Question: I am using heatmap.2 function from the gplots library to plot a heatmap. I managed to create the heatmap but have few questions regarding the axis. I wanted the heatmap to show only selected values of the axis. Please refer the heatmap imaged attached below. I would like to know how can I only display points like X76.100, X176.200, X276.300 etc on X axis and Y76.100, Y176.200, Y276.300 on Y axis, while hiding the other points on both axis.
Please let me know if the question needs more clarification.
Code that I have used so far:
'''
library(gplots)
file=read.table("Heatfile25.txt", sep=" ", header=TRUE, row.names=1)
file[is.na(file)]<-0
data_matrix<-as.matrix(file)
heatmap.2(data_matrix, scale="none",dendrogram="none", col=grey(seq(1,0,-0.01)),
trace="none", Rowv=NA, Colv=NA, main="PB2 VS PB1")
'''
Thanks
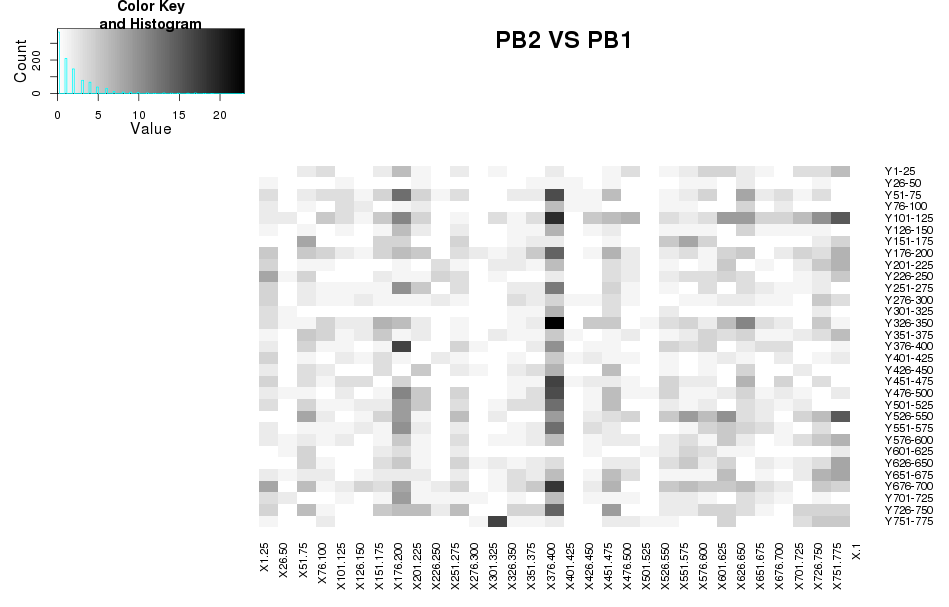
Answer: By going from 'matrix' to 'data.frame' for your input data you can easily use filter statements to select the relevant rows and columns. Let 'DF' be your 'data.frame':
'''
columnKeeps <- c("X76.100", "X176.200", "X276.300")
DFfiltered <- DF[,(names(DF) %in% columnKeeps)]
rowKeeps <- c("Y76.100", "Y176.200", "Y276.300")
DFfiltered <- DFfiltered [(rownames(DFfiltered) %in% rowKeeps),]
'''
Cannot test right now so I may have swapped column and row but you should manage :)
See <URL> for more details